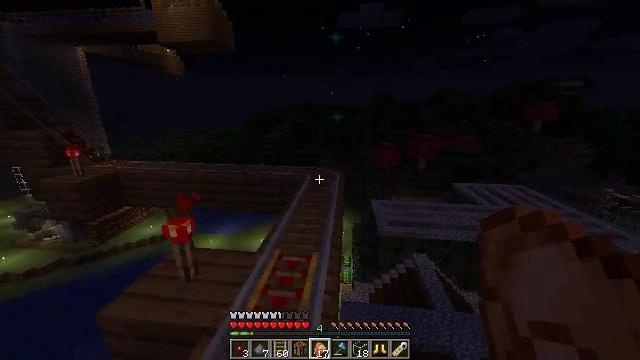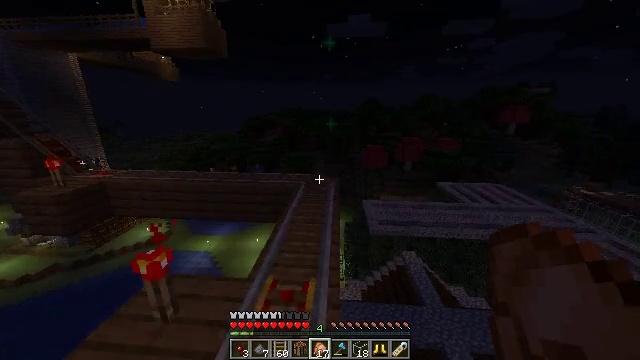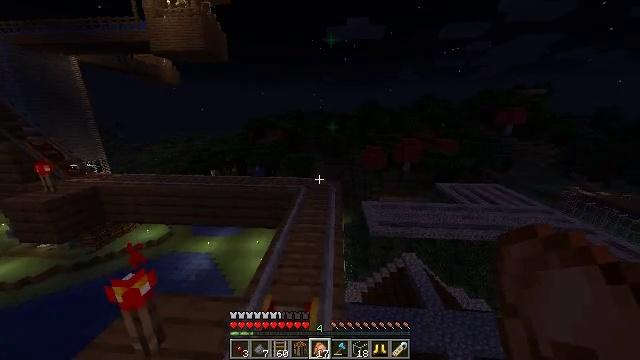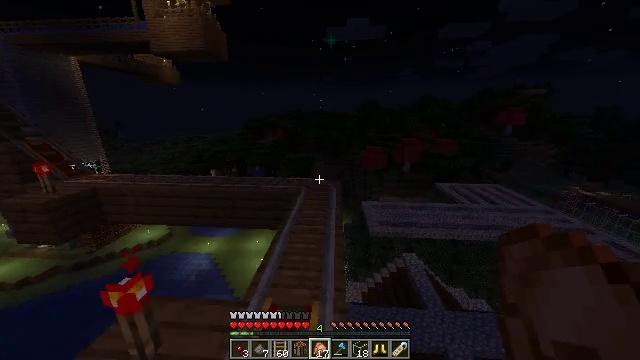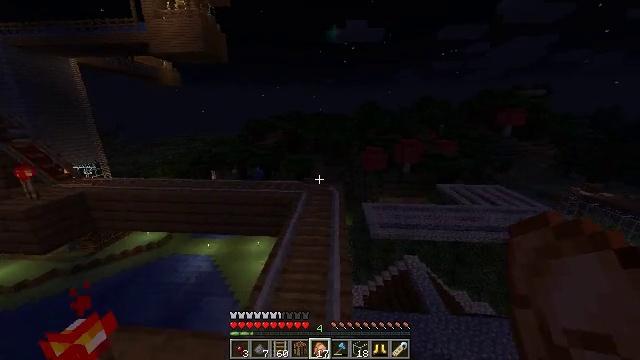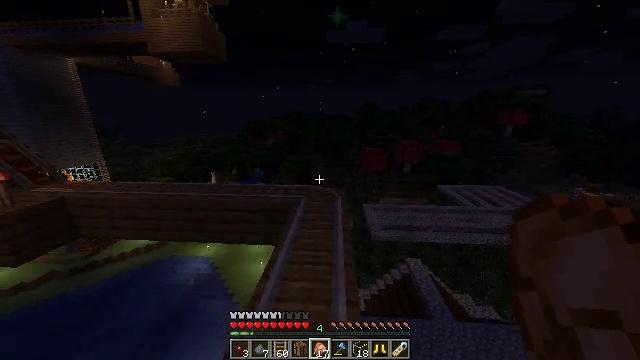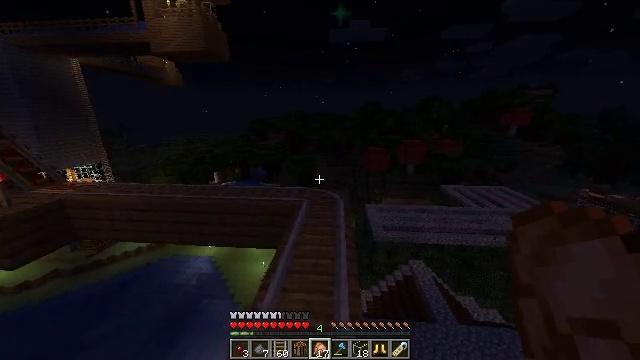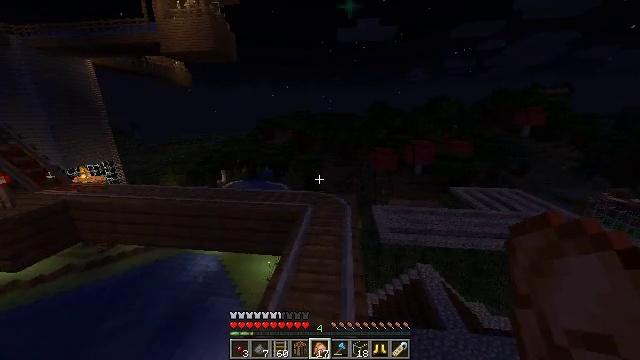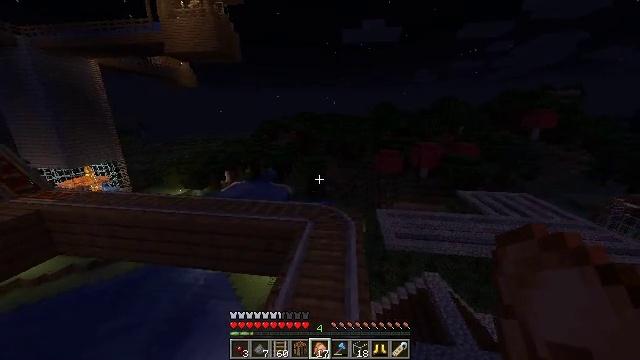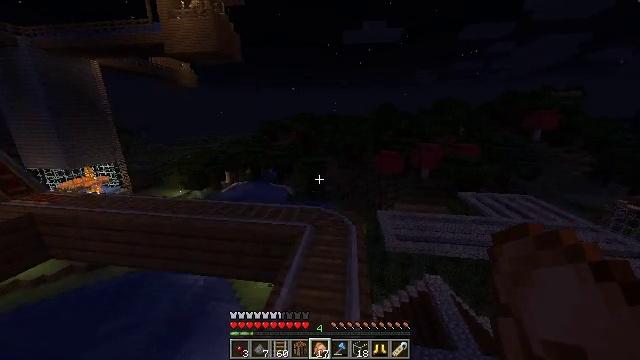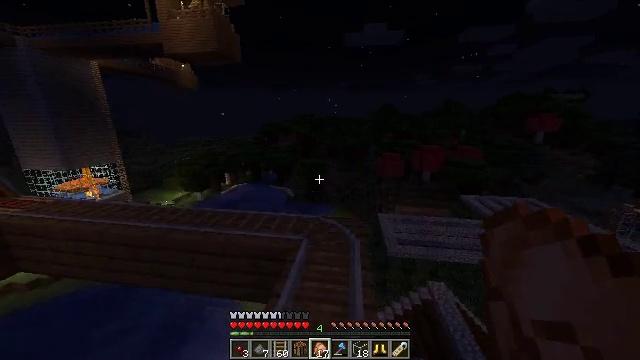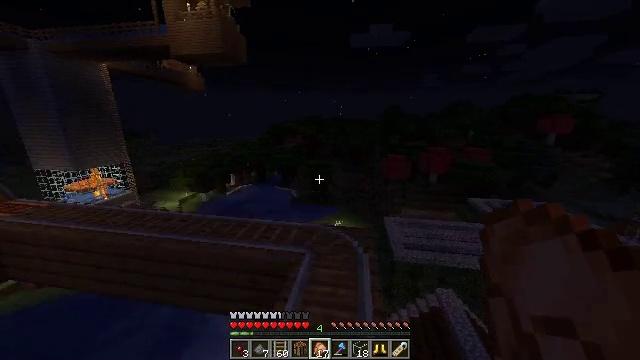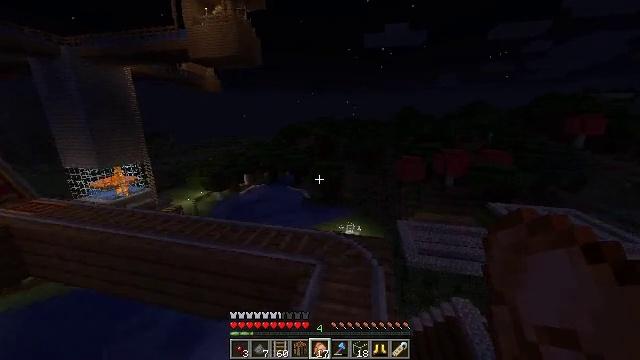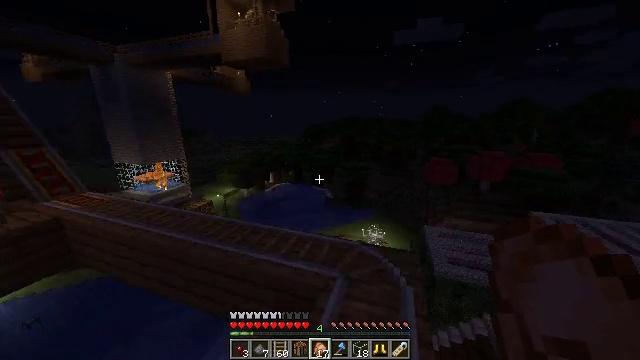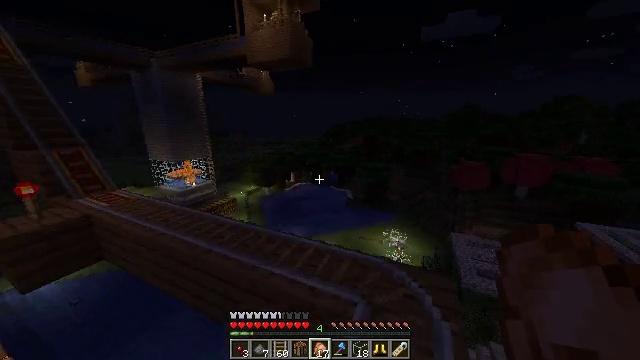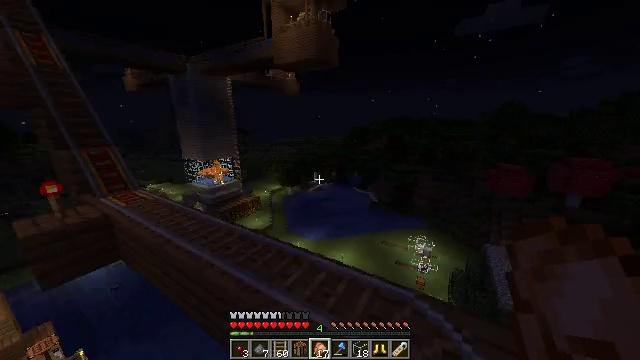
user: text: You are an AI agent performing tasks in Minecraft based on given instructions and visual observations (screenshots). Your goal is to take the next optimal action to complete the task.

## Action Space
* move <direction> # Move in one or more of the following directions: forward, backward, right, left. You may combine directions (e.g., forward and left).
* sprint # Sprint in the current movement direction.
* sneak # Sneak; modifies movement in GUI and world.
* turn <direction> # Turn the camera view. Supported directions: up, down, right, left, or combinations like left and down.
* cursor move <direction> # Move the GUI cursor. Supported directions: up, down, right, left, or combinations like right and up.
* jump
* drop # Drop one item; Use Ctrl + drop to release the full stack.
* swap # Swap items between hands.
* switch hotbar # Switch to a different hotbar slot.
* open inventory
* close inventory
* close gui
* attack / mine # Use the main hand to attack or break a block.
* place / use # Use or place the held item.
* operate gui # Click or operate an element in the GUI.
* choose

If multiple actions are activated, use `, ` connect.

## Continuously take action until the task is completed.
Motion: motion action
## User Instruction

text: Destroy the glass.
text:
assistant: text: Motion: move forward, sprint, turn right
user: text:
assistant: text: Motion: move forward, sprint
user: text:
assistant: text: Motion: move forward, sprint
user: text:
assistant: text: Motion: move forward, sprint
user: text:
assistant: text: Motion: move forward
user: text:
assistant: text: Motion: move forward
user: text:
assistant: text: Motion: move forward, turn left
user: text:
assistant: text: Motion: move forward, turn left
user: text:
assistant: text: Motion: move forward
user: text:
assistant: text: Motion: move forward
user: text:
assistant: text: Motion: move forward, turn left
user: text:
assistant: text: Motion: move forward, turn left
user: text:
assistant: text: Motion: move forward, turn left
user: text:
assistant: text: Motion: move forward, turn left
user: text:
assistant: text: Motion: move forward and move right, turn left
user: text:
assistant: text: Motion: move forward and move right, turn left
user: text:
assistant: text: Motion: move right, turn left
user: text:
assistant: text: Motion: move right, turn left
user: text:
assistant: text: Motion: move right, turn left and up
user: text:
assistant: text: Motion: turn left
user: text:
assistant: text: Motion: turn left and up
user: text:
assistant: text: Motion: turn left and up
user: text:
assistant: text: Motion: no_op
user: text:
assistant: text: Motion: no_op
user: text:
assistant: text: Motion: no_op
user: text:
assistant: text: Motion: no_op
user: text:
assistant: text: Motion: no_op
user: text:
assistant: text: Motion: no_op
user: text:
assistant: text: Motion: no_op
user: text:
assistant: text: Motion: move forward